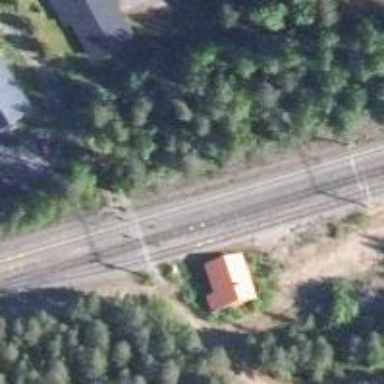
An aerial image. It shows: Rail siding with electrified contact lines for trains.